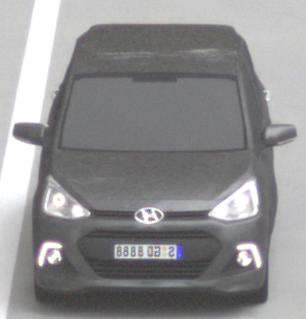
Make: Hyundai
Model: i10
Detailed model: Gen. 2
Model produced from: 2013
Model produced until: 2019
Doors: 5
Color: gray
Road condition: dry road
Daytime: morning or afternoon
Contrast: low contrast